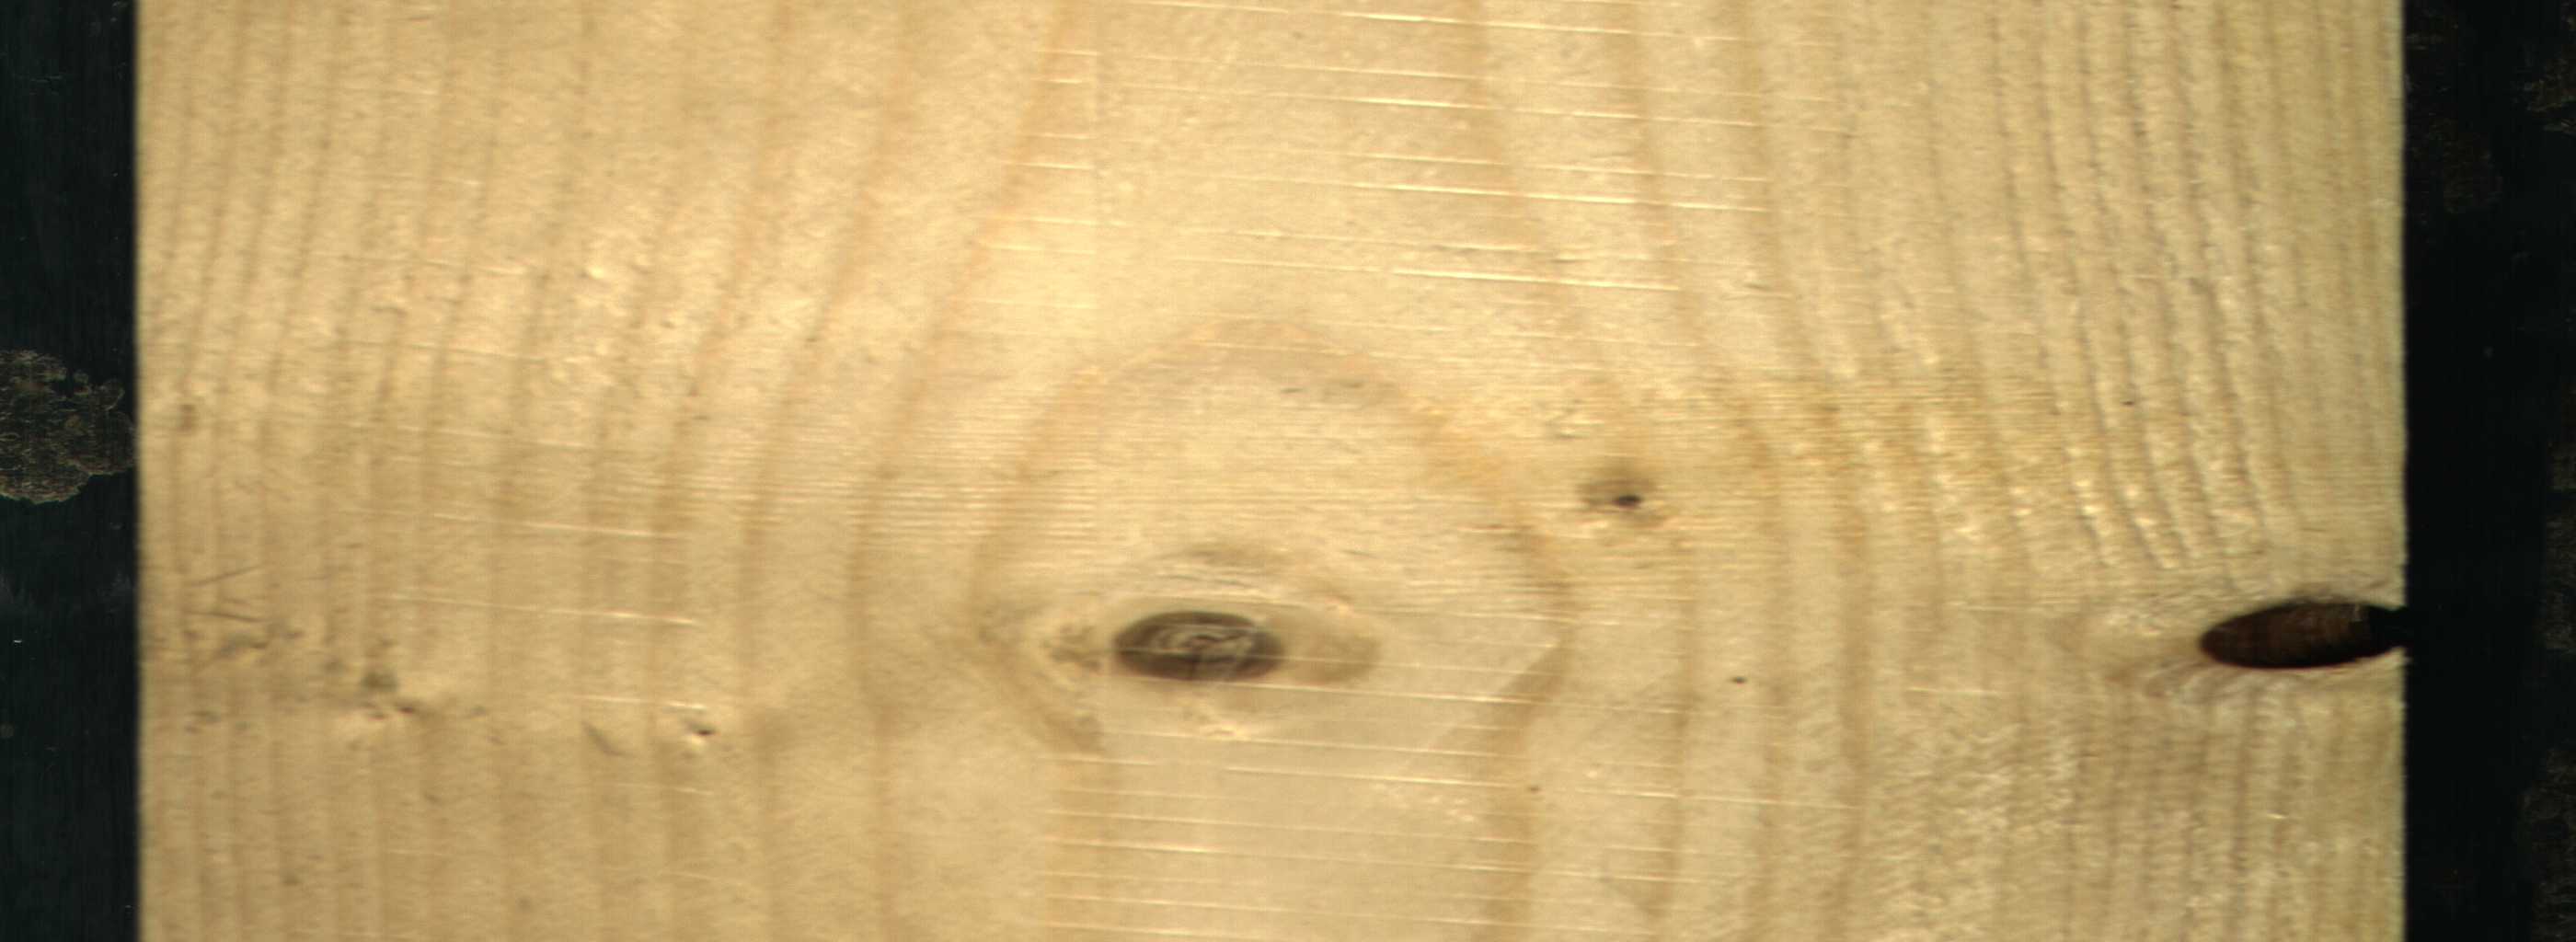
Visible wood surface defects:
Knot_missing
Live_Knot
Live_Knot